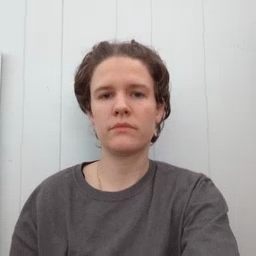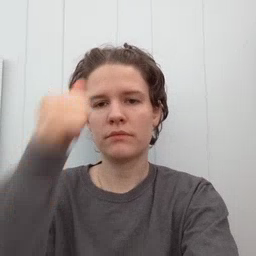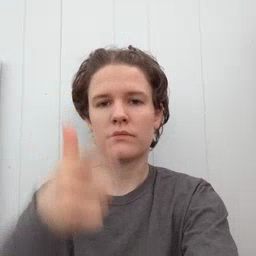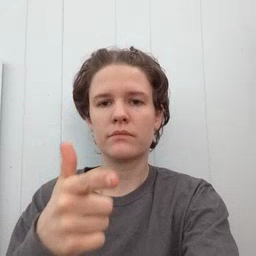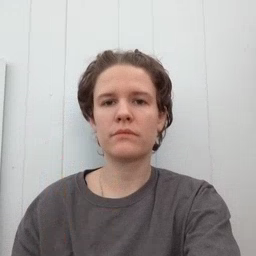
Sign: brother